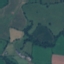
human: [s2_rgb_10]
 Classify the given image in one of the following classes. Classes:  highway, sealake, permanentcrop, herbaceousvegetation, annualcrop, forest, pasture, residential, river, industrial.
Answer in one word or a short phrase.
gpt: Pasture